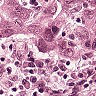
Metastatic tissue present: yes